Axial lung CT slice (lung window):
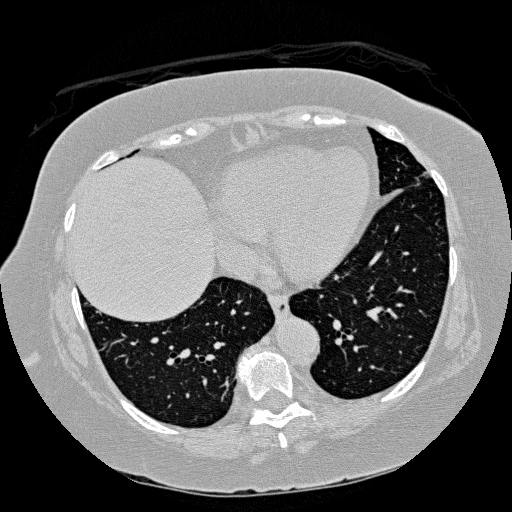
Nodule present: no